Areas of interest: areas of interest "Zibo Renhe Driving School Training Ground"
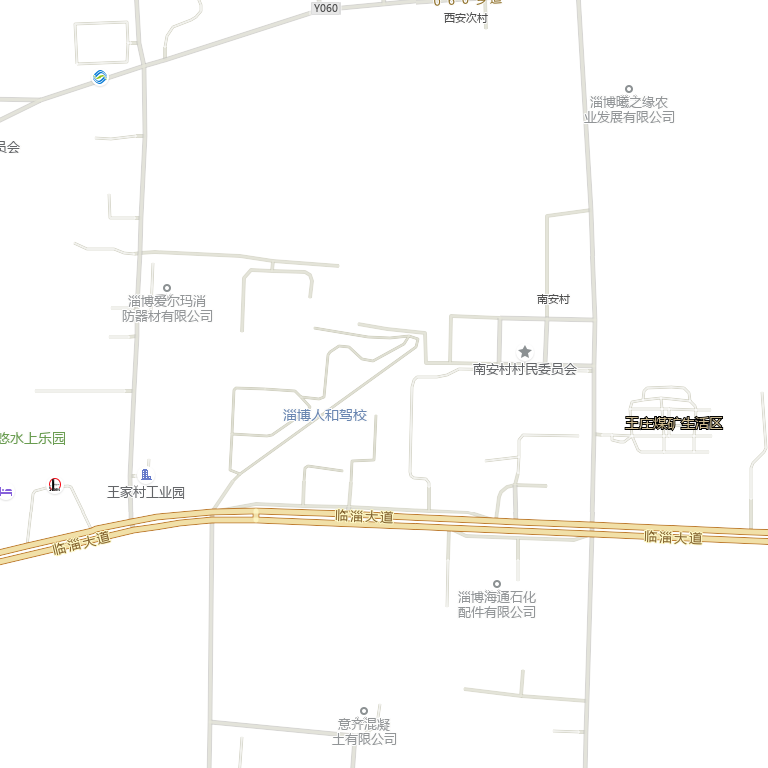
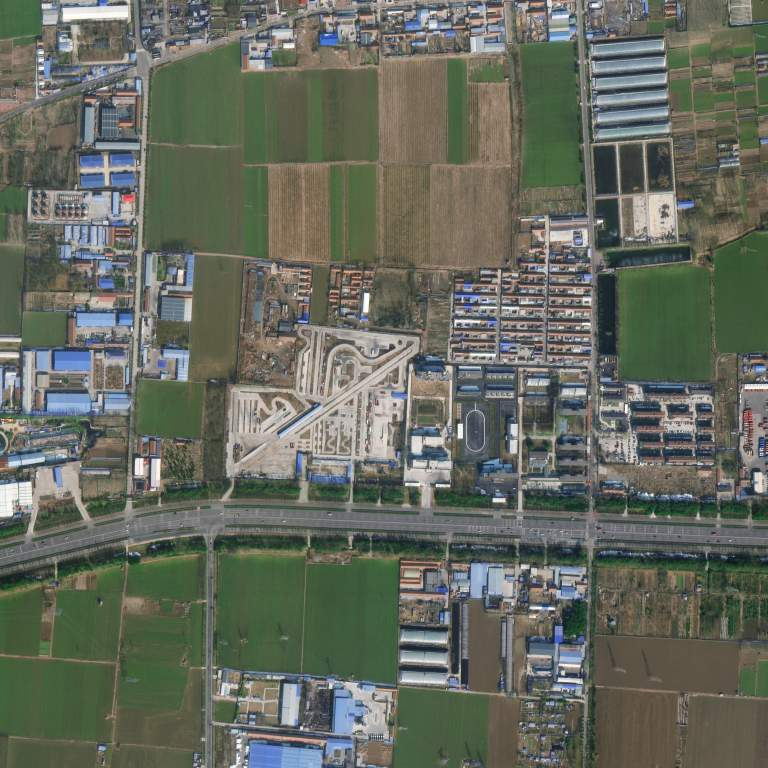